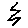
Label: zigzag